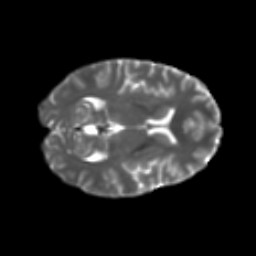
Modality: T2w
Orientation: axial
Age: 30
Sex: female
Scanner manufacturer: ge
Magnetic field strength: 3 T
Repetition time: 7.8 s
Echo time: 0.0606 s